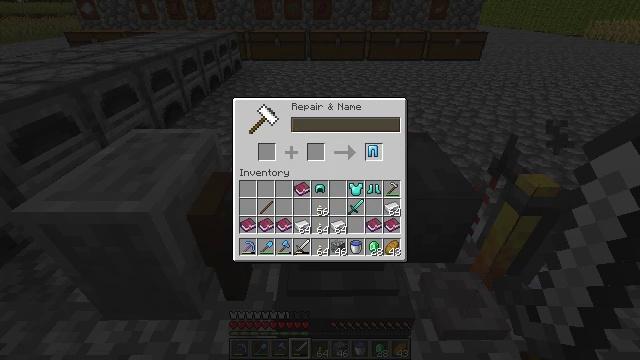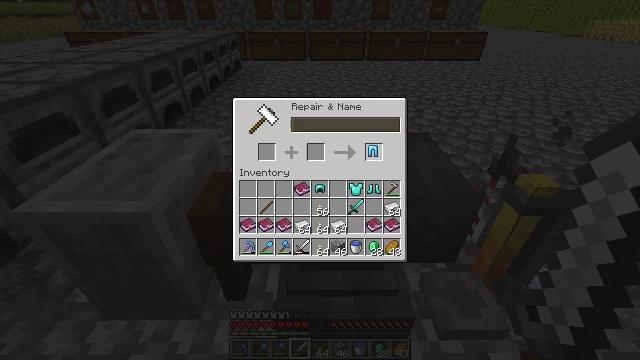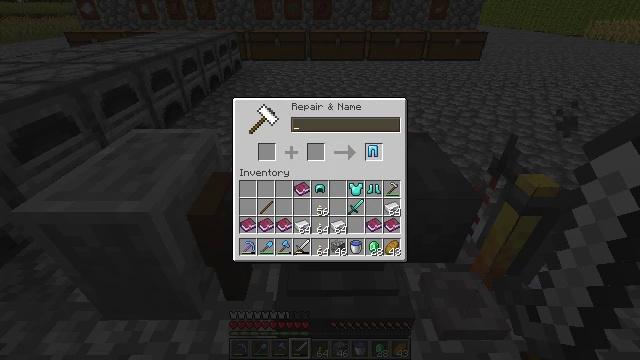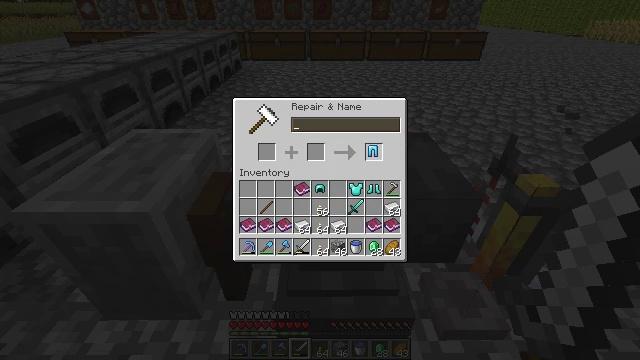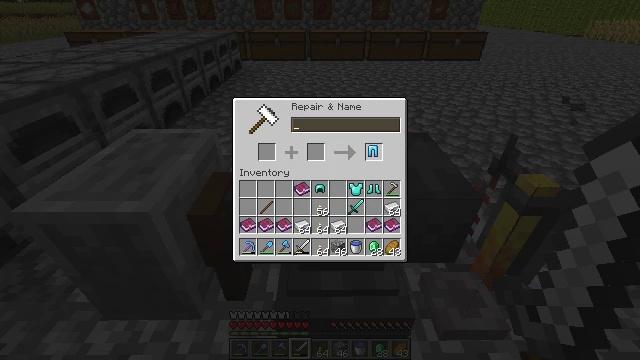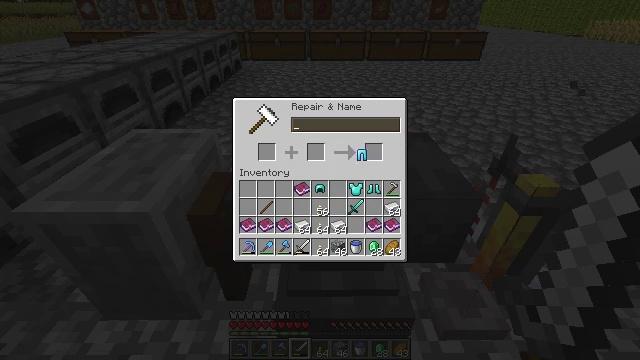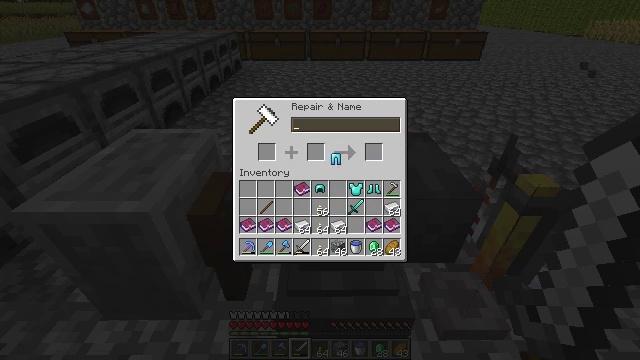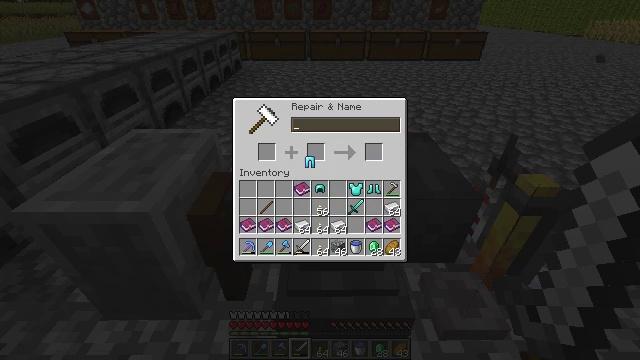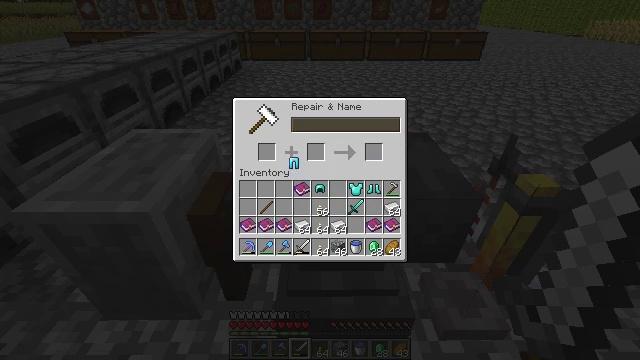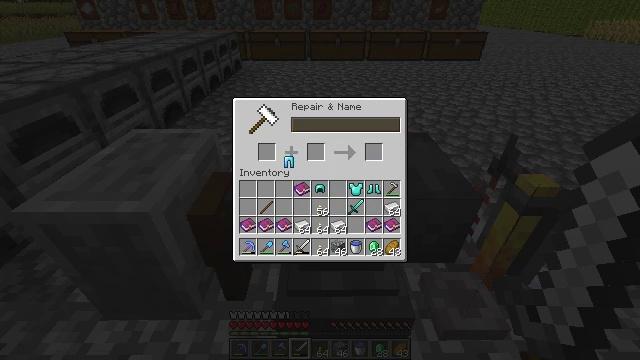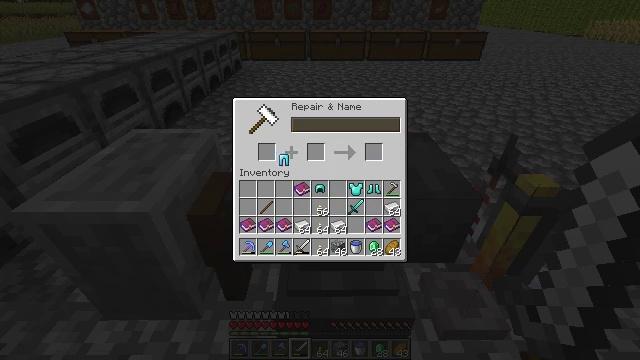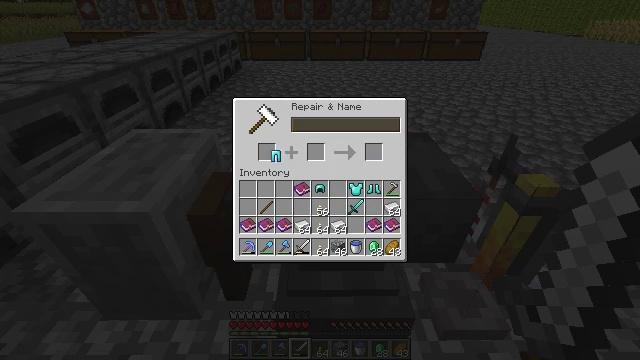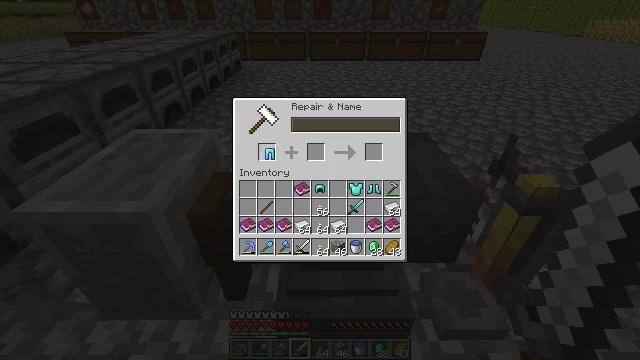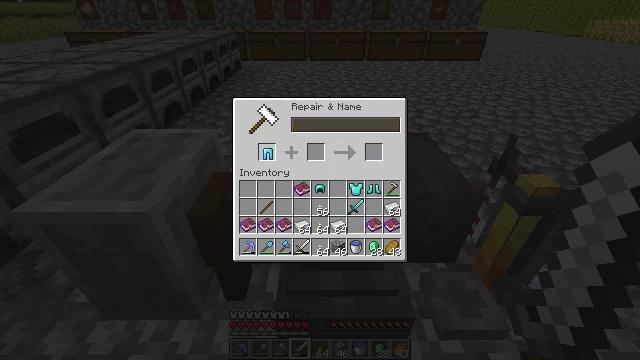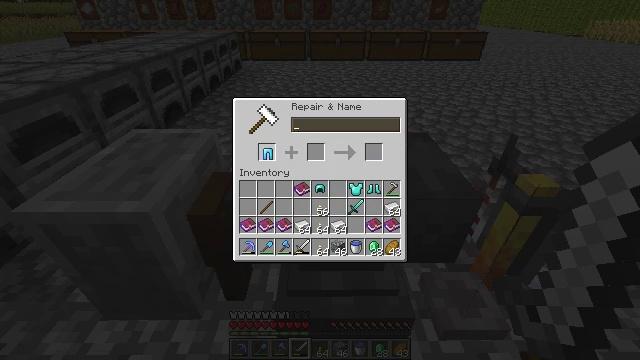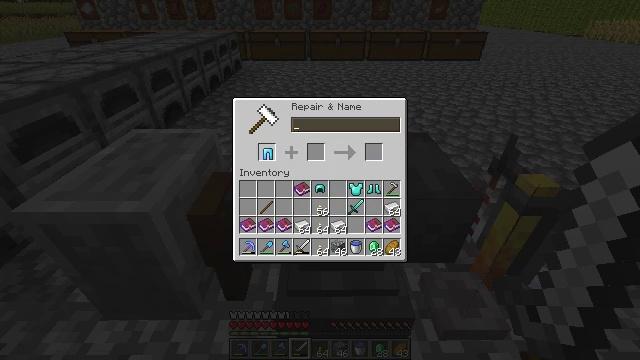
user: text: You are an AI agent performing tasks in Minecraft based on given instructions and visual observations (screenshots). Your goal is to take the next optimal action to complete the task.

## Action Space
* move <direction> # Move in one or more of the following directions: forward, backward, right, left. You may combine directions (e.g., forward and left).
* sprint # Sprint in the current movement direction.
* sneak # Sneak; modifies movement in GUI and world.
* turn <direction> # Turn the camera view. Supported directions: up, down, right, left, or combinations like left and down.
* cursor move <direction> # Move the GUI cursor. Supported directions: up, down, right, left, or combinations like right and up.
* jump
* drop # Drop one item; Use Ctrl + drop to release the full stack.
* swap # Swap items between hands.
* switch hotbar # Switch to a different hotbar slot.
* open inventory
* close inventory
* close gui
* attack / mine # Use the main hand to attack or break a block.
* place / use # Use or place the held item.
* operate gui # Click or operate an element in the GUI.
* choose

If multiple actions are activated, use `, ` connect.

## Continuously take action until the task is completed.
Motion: motion action
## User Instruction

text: Use materials to craft coal.
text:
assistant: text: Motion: no_op
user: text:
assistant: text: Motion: no_op
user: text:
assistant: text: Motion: no_op
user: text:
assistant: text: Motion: no_op
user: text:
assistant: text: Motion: cursor move left
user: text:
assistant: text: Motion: cursor move left
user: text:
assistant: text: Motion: cursor move left
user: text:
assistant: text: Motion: cursor move left
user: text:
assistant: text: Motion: no_op
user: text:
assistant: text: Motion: no_op
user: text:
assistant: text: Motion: cursor move left
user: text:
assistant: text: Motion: no_op
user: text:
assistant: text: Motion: no_op
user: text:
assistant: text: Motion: operate gui
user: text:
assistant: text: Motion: operate gui
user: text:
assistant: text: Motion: operate gui
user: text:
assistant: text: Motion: no_op
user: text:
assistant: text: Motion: no_op
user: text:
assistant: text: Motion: cursor move down
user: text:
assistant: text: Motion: cursor move down
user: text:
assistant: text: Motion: cursor move right and down
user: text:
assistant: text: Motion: cursor move down
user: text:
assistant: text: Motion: cursor move down
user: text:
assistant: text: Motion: no_op
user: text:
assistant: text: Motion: no_op
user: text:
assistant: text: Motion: no_op
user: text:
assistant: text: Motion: no_op
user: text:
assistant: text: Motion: no_op
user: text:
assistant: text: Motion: no_op
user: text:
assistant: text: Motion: no_op